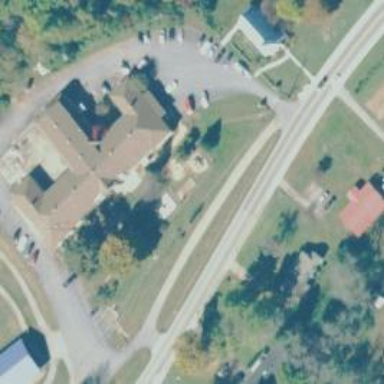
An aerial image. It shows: Kindergarten building.